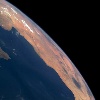
Label: water